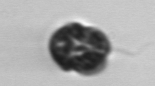
Label: Dinophyceae